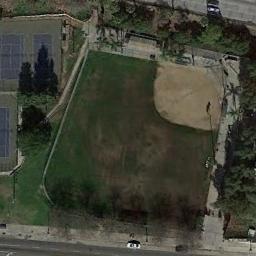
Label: baseball_diamond